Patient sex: M
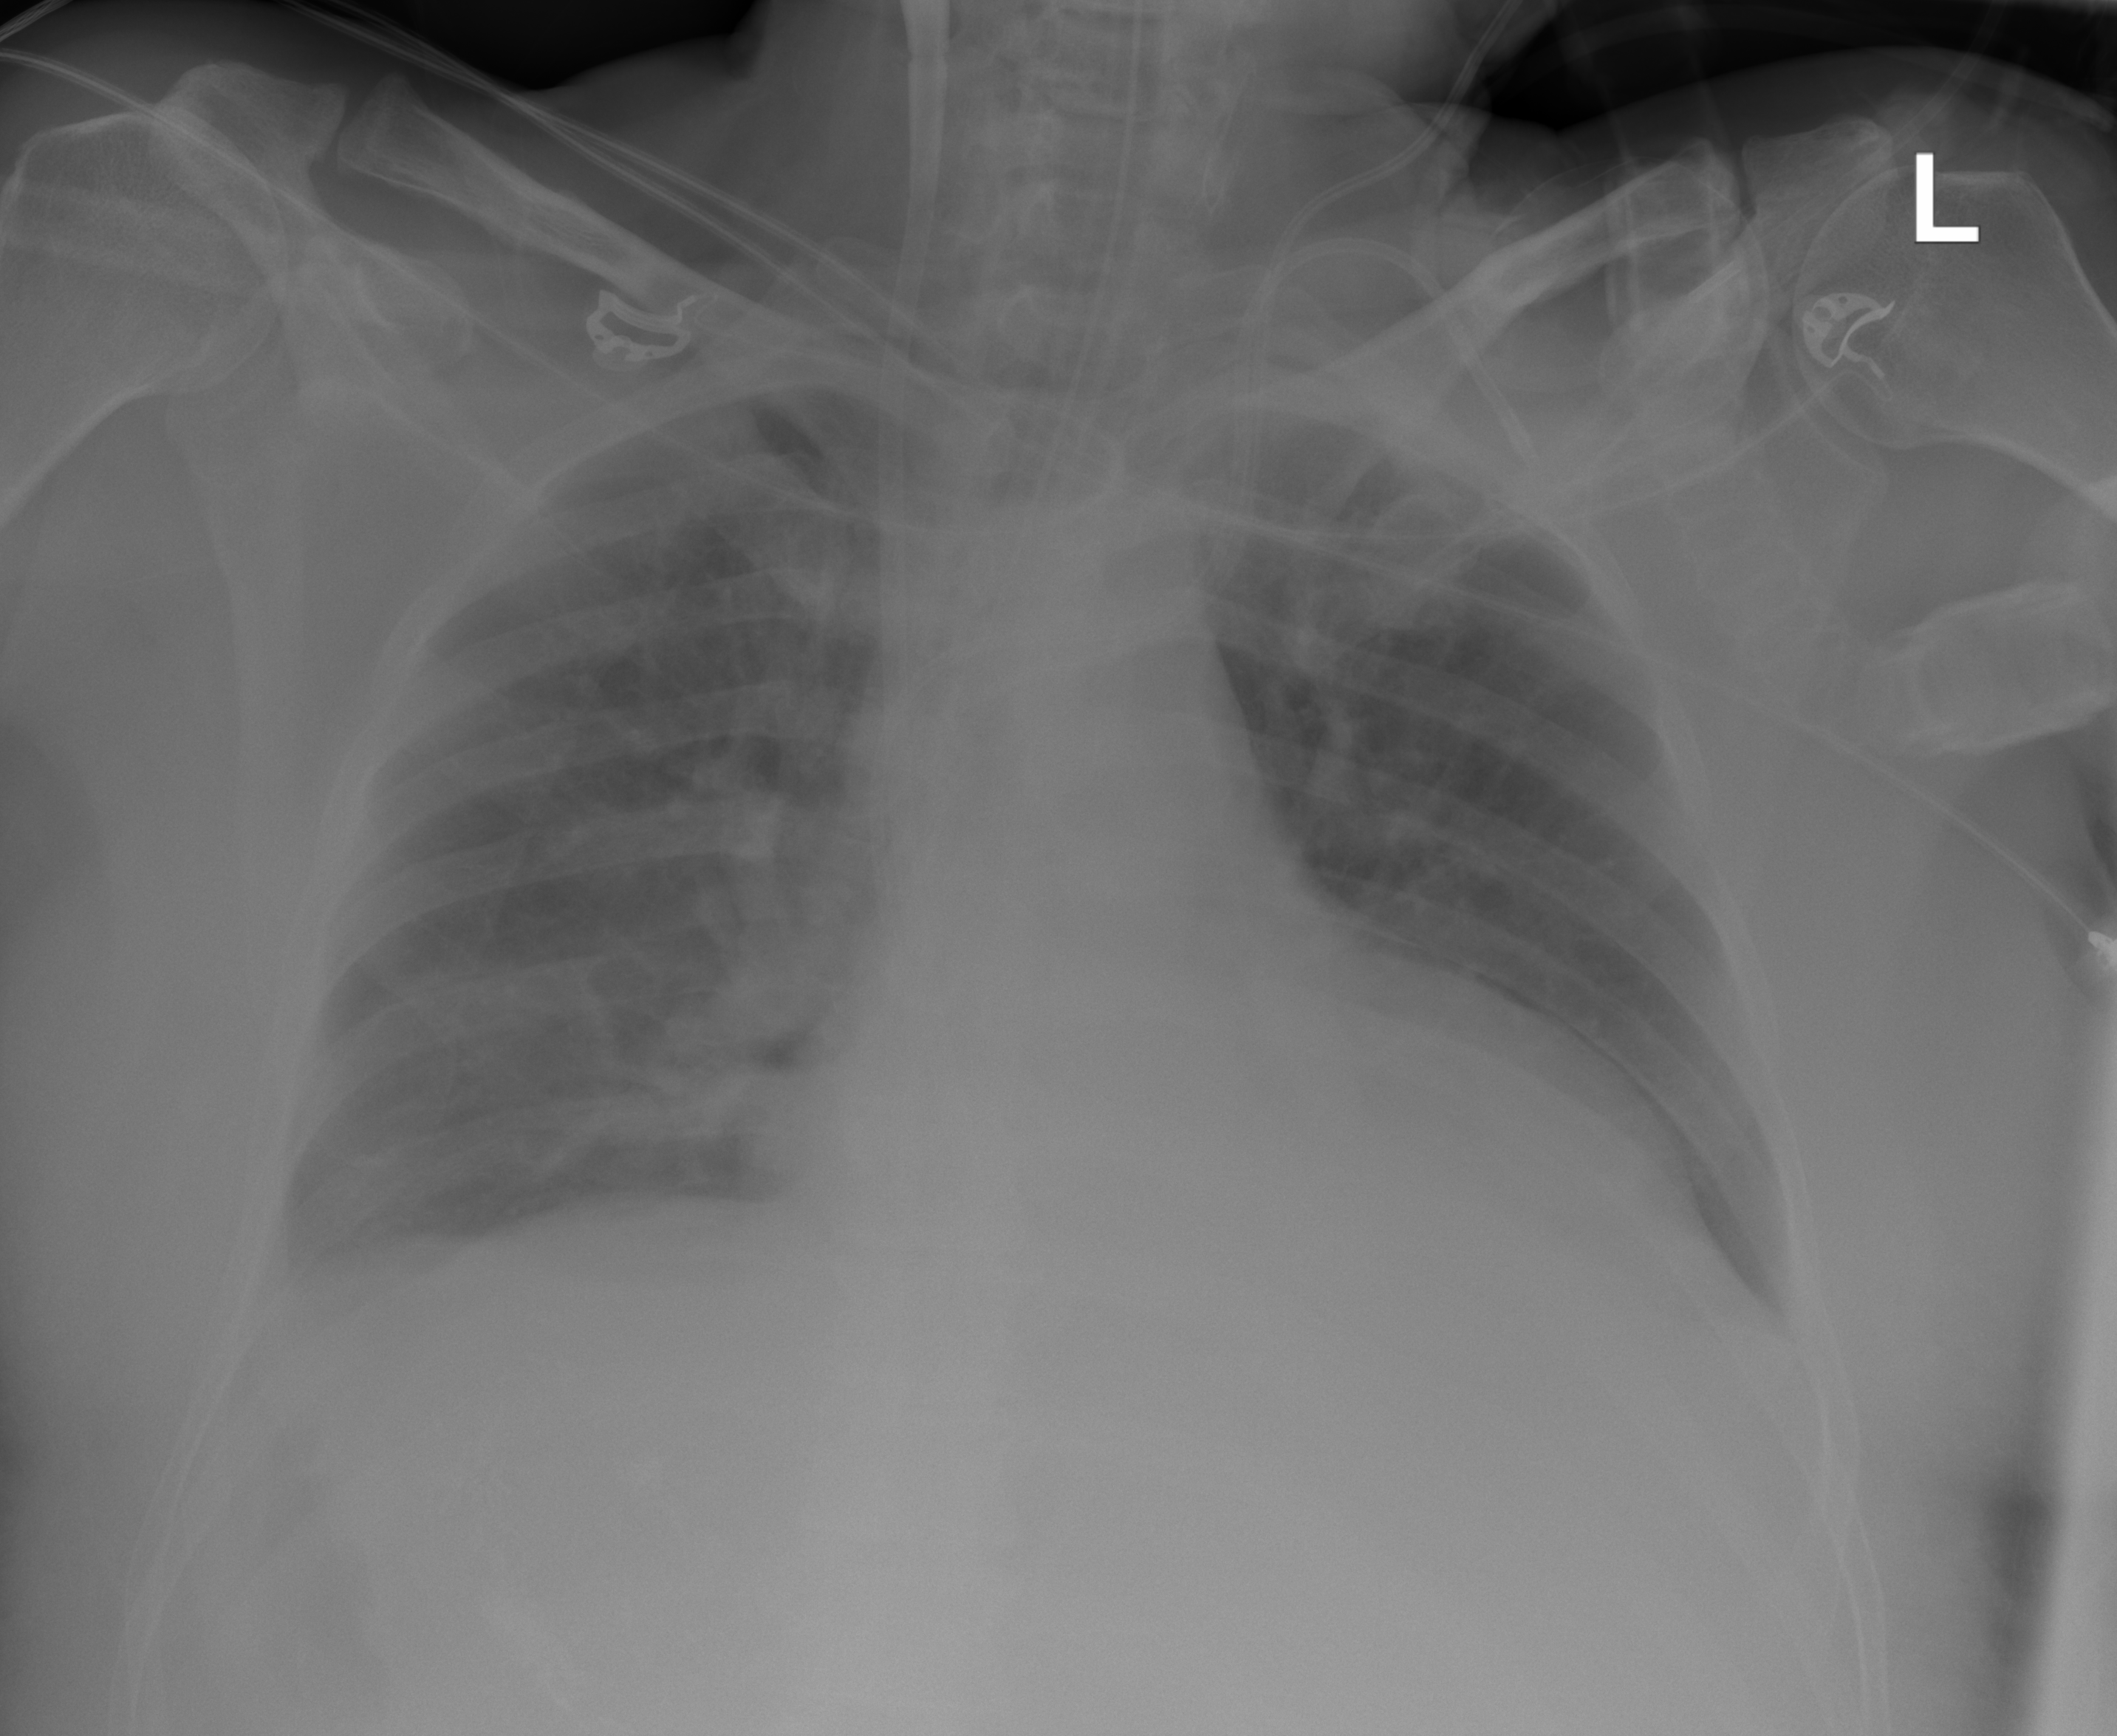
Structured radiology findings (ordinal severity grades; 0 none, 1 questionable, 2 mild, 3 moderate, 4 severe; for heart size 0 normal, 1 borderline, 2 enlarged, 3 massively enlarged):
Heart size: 2
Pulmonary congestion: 0
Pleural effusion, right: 2
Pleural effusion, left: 1
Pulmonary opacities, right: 0
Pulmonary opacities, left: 0
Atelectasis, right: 2
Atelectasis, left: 0